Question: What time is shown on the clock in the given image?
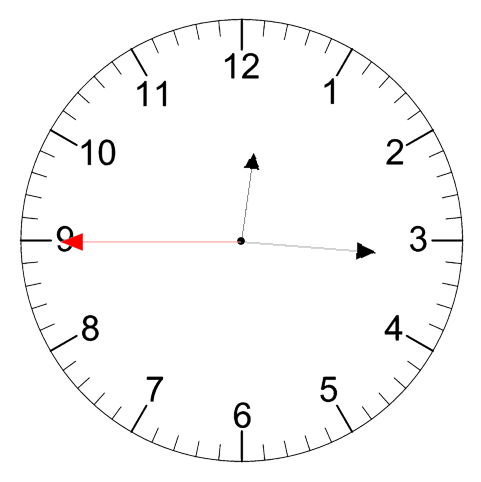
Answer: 12:15:45